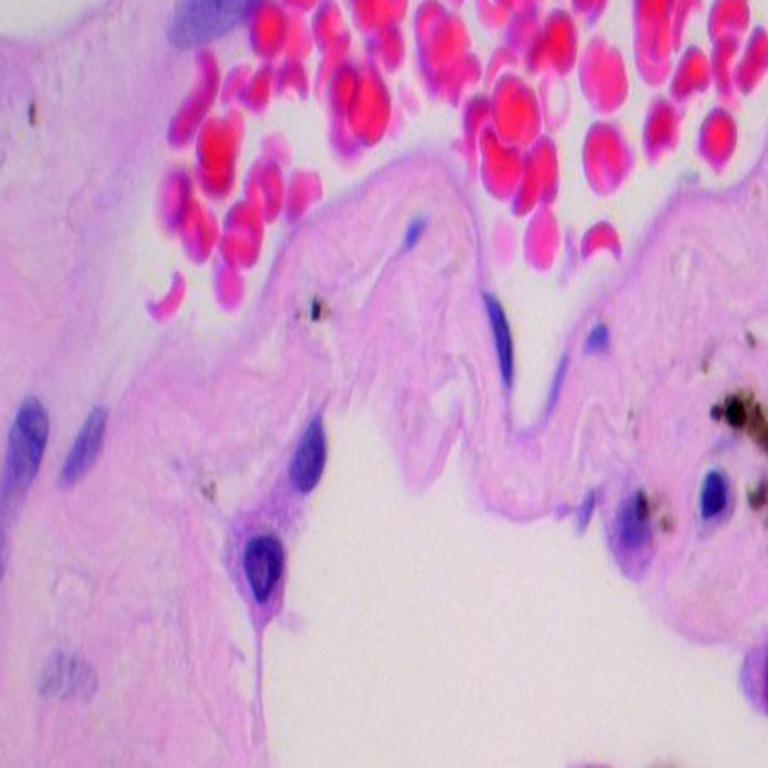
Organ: lung
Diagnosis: benign